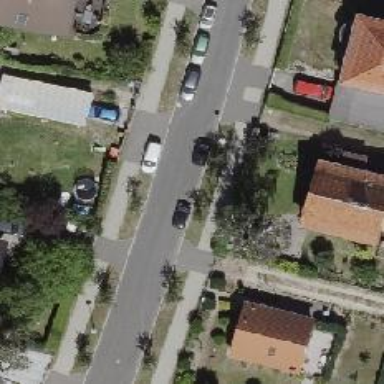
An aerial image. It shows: Sidewalk along the footway.